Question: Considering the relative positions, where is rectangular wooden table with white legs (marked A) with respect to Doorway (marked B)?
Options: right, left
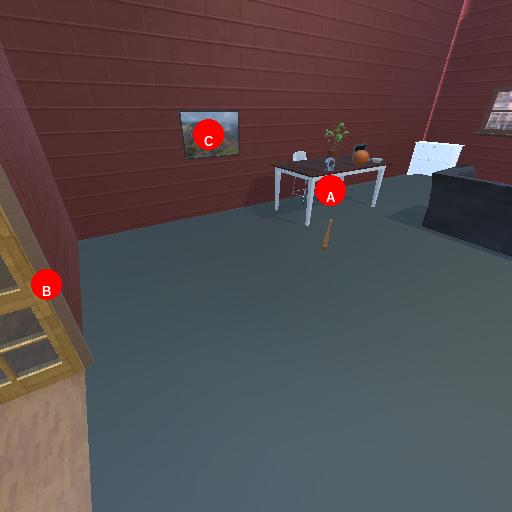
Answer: right